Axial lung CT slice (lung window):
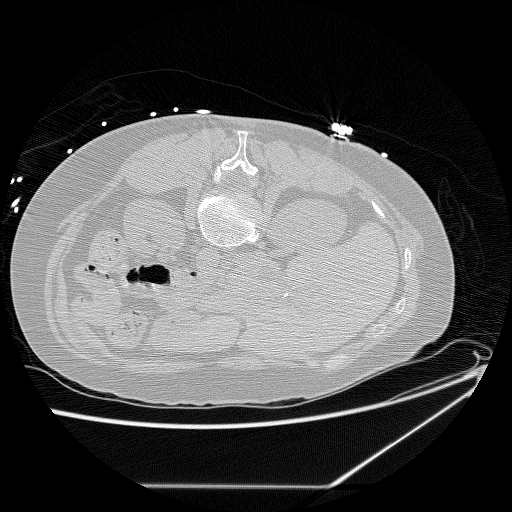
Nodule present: no